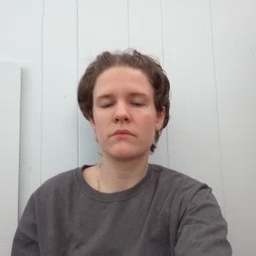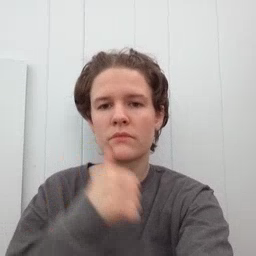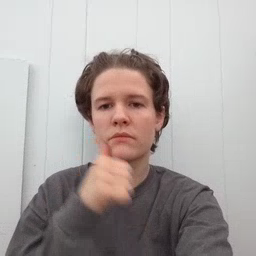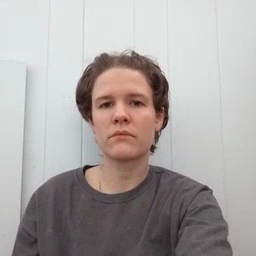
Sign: girl